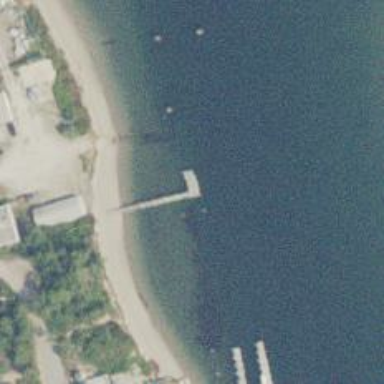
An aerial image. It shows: Man-made pier.